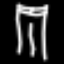
Label: pants